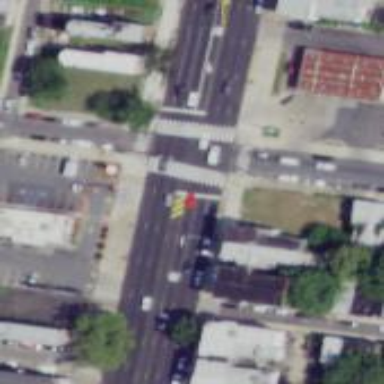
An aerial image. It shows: Marked crossing on footway.